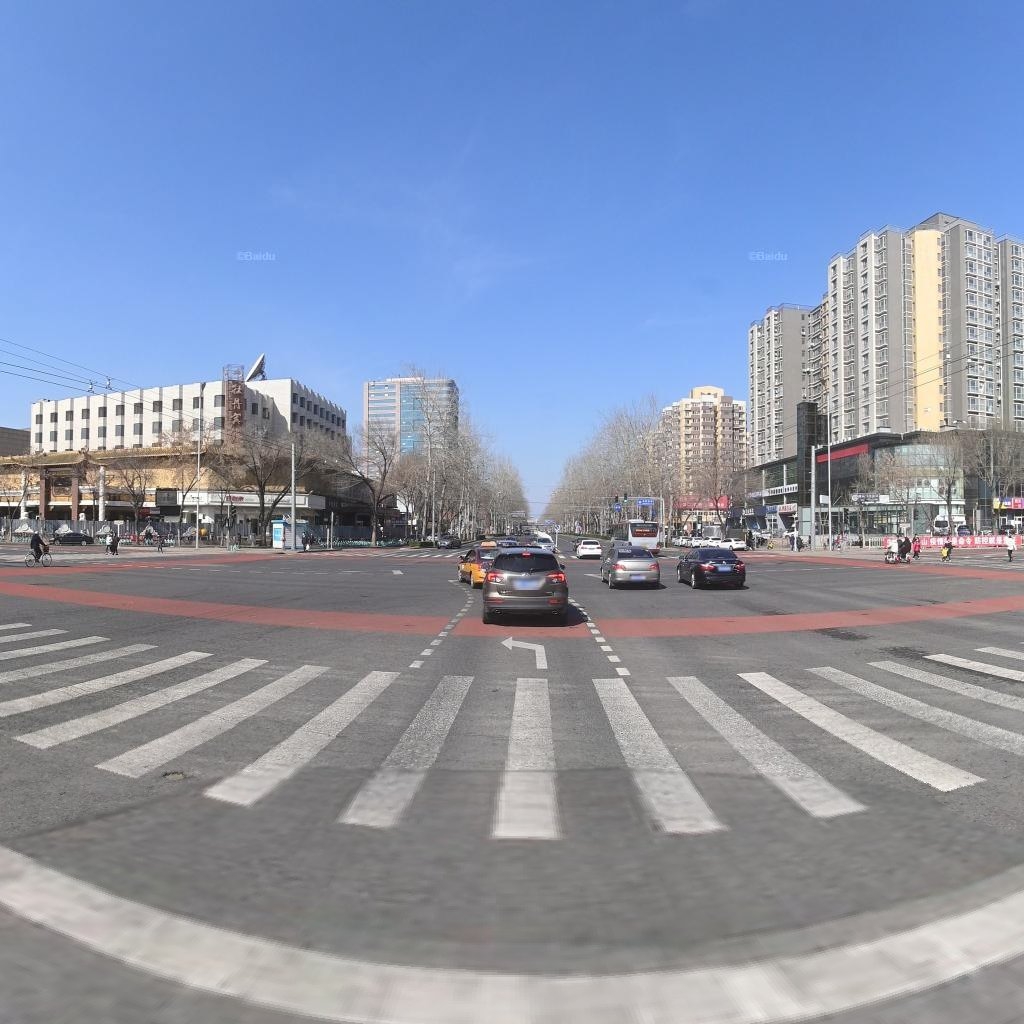
Region: Haidian
Road damage annotations: pothole, transverse crack